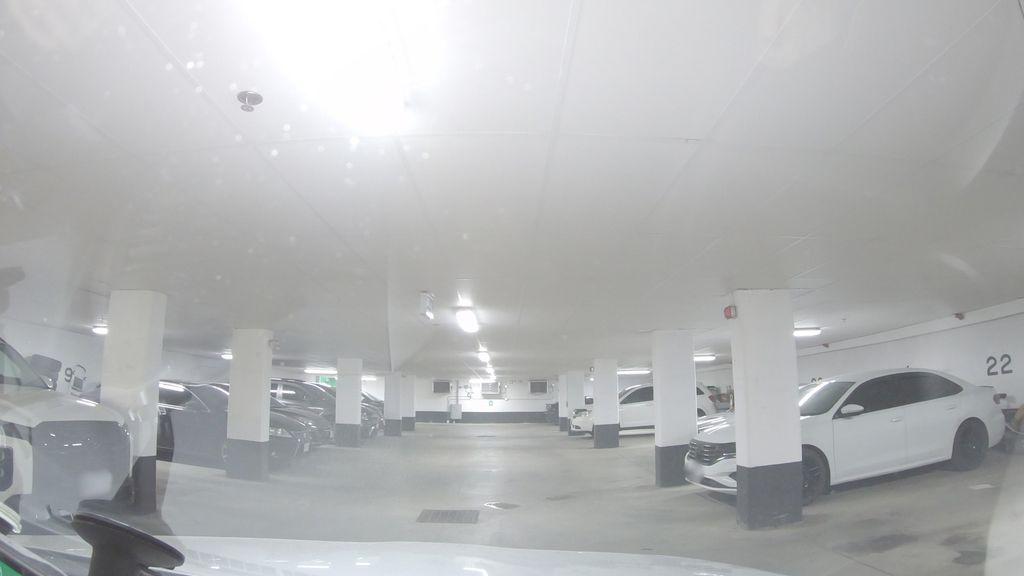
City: toronto